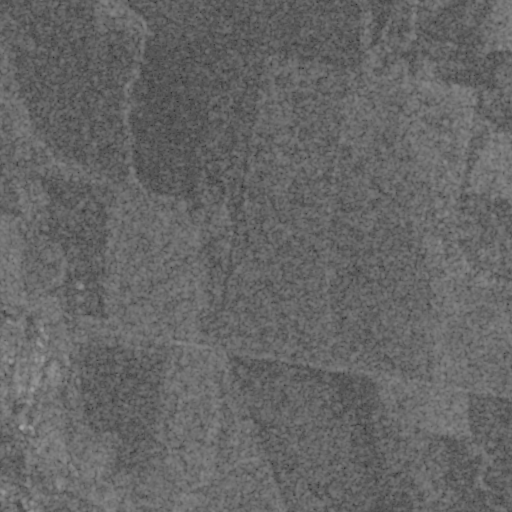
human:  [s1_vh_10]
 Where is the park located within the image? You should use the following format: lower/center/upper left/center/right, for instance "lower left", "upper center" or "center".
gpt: The park is located in the lower left of the image.
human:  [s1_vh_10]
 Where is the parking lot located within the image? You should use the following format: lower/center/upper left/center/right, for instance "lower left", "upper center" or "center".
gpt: The parking lot is located in the center left of the image.
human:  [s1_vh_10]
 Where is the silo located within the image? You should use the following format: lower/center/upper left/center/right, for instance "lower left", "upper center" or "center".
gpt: The silo is located in the lower left of the image.
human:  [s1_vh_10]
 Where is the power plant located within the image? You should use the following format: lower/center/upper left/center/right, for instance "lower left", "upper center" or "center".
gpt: There is no power plant in the image.

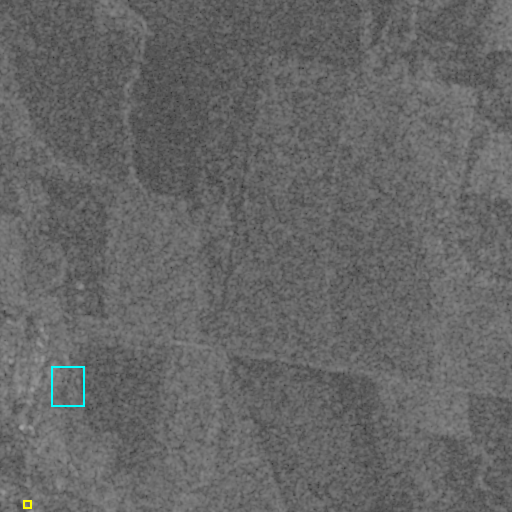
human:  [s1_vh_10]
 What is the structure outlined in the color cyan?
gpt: The structure outlined in cyan is a park.
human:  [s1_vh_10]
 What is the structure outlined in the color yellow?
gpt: The structure outlined in yellow is a silo.
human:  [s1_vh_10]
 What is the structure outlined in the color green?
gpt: There is no green outline.